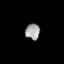
Tissue: lung
Cell type: Endothelial cells
Senescence score: 0.1344
Nuclear area (px): 219
Mean DAPI intensity: 163.301